Question: I have almost tried everything but for some reason it is not working
'''
<StackPanel Orientation="Vertical" Grid.Row="1" Margin="5,30,5,10">
<TextBlock Text="View Options" FontSize="25" Style="{StaticResource PhoneTextNormalStyle}"/>
<ListBox HorizontalContentAlignment="Stretch" Background="Red" ItemsSource="{Binding Path=ViewOptions}" Margin="10">
<ListBox.ItemTemplate>
<DataTemplate>
<TextBlock HorizontalAlignment="Center" TextAlignment="Center" Text="{Binding}" FontSize="35" Margin="20" Style="{StaticResource PhoneTextNormalStyle}"/>
</DataTemplate>
</ListBox.ItemTemplate>
</ListBox>
</StackPanel>
'''
Above XAML give me

How to move the 'textblock' to 'center' of 'listboxitem'?
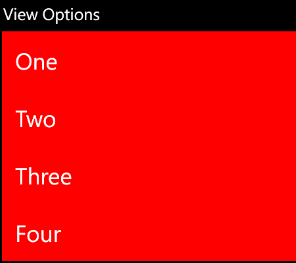
Answer: '''
<StackPanel Orientation="Vertical" Grid.Row="1" Margin="5,30,5,10">
<TextBlock Text="View Options" FontSize="25" Style="{StaticResource PhoneTextNormalStyle}"/>
<ListBox x:Name="listBox" HorizontalContentAlignment="Stretch" ItemsSource="{Binding Path=ViewOptions}" Margin="10,30,10,10">
<ListBox.ItemContainerStyle>
<Style TargetType="ListBoxItem">
<Setter Property="HorizontalContentAlignment" Value="Stretch" />
</Style>
</ListBox.ItemContainerStyle>
<ListBox.ItemTemplate>
<DataTemplate>
<TextBlock HorizontalAlignment="Center" TextAlignment="Center" Text="{Binding}" FontSize="35" Margin="20" Style="{StaticResource PhoneTextNormalStyle}"/>
</DataTemplate>
</ListBox.ItemTemplate>
</ListBox>
</StackPanel>
'''